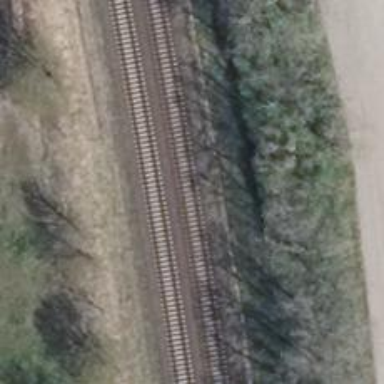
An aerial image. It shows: Railway signal.